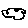
Label: cloud